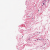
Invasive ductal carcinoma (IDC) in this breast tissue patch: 0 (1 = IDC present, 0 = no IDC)